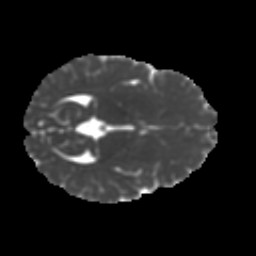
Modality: MD
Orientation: axial
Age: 10
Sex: male
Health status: ill
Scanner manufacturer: ge
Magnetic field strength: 3 T
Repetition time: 6.752 s
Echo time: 0.079 s